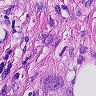
Metastatic tissue present: yes